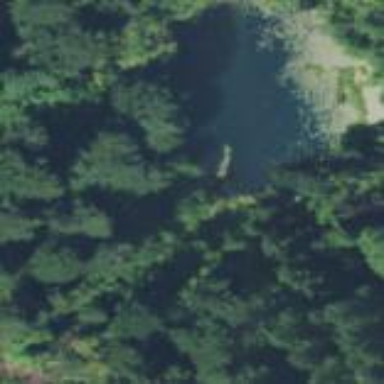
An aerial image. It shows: Serene lake surrounded by nature.